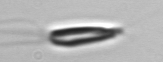
Label: Chrysochromulina